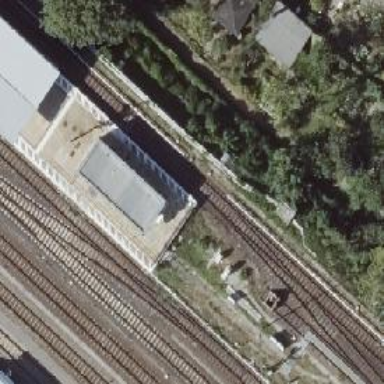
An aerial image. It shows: Railway signal.